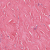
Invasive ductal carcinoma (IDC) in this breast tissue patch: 0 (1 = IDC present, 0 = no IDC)